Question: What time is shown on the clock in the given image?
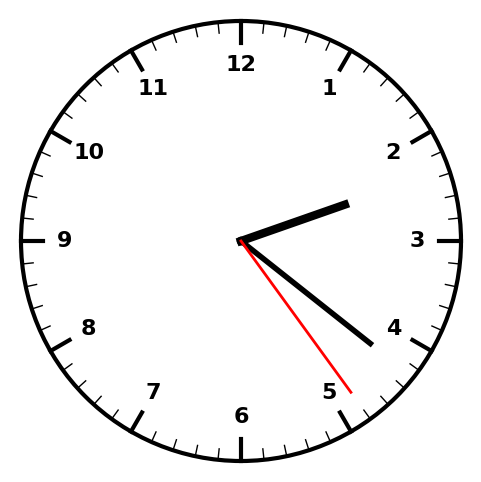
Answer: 02:21:24